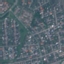
Label: Residential